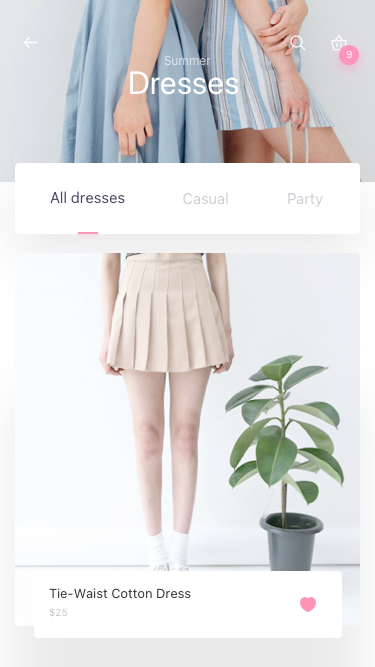
Text in this UI design:
All dresses
Casual
Party
Tie-Waist Cotton Dress
$25
9
Dresses
Summer